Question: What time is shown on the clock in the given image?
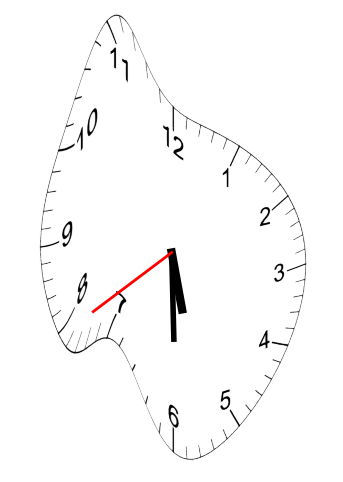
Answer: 05:29:39